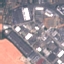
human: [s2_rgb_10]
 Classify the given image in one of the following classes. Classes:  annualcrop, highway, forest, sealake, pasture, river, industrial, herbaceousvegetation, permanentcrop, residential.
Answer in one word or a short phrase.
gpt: Industrial